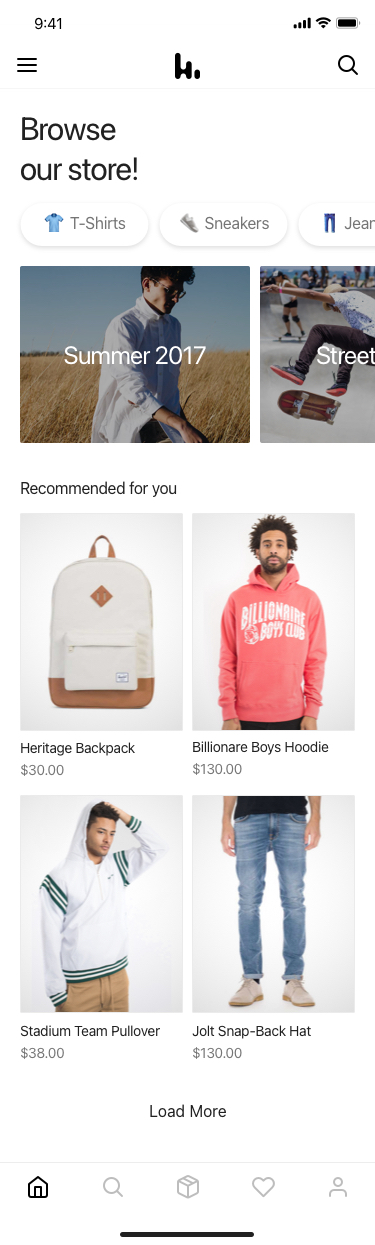
Text in this UI design:
Jolt Snap-Back Hat
$130.00
Stadium Team Pullover
$38.00
Billionare Boys Hoodie
$130.00
Heritage Backpack
$30.00
Recommended for you
Browse
our store!